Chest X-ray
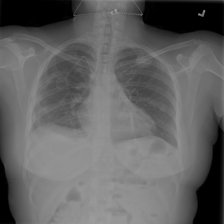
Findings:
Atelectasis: negative
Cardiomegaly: negative
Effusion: positive
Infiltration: positive
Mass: negative
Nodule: positive
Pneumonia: negative
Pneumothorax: negative
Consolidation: negative
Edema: negative
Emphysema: negative
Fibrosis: negative
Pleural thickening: positive
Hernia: negative